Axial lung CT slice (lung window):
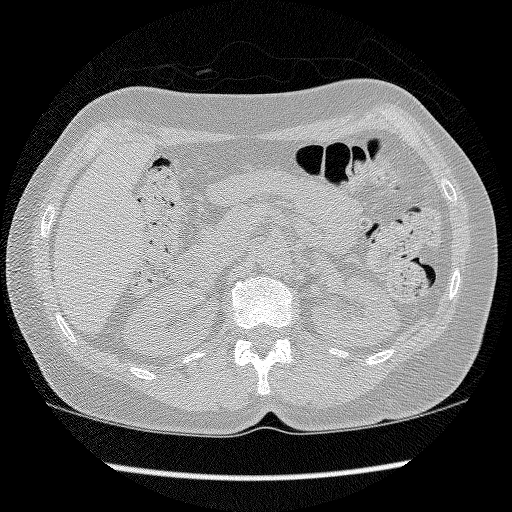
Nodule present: no